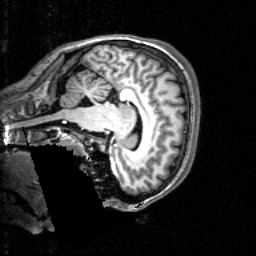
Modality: T1w
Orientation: sagittal
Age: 21
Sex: female